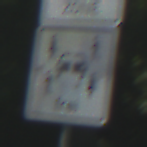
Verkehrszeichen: CarsharingfahrzeugeFrei
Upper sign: BeginnEingeschraenktesHalteverbotZone
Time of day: MorningAfternoon
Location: Outdoor (Nature)
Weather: Clear
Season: NotSpecified
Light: Natural